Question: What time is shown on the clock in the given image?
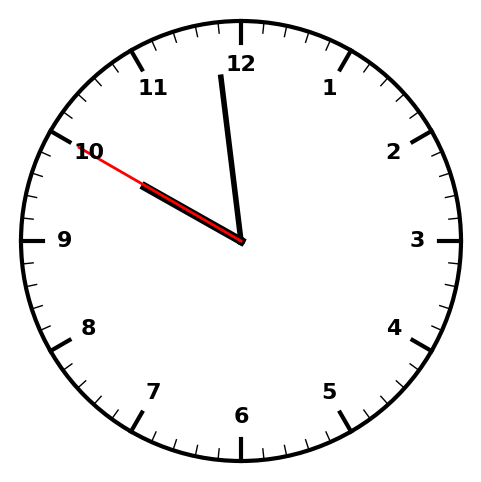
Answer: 09:58:50